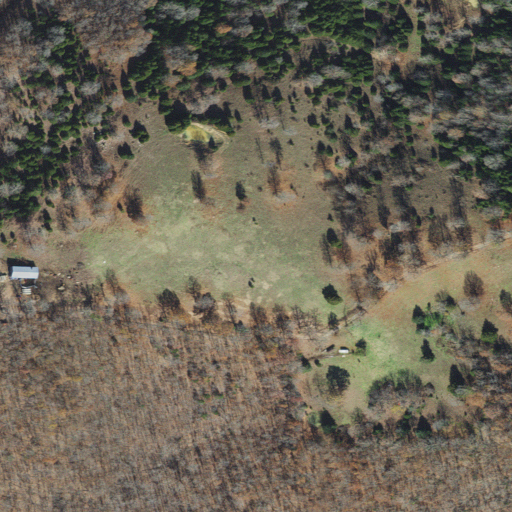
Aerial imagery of mountain in Arkansas named Oaks Hill containing deciduous forest, pasture, grassland, open development, mixed forest, shrub, and evergreen forest